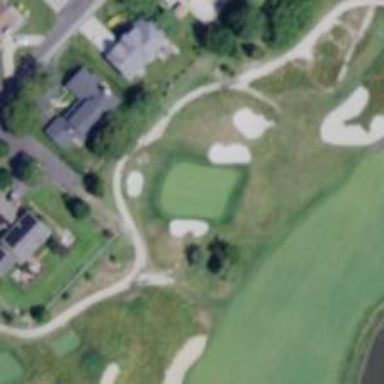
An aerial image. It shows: View of golf hole.